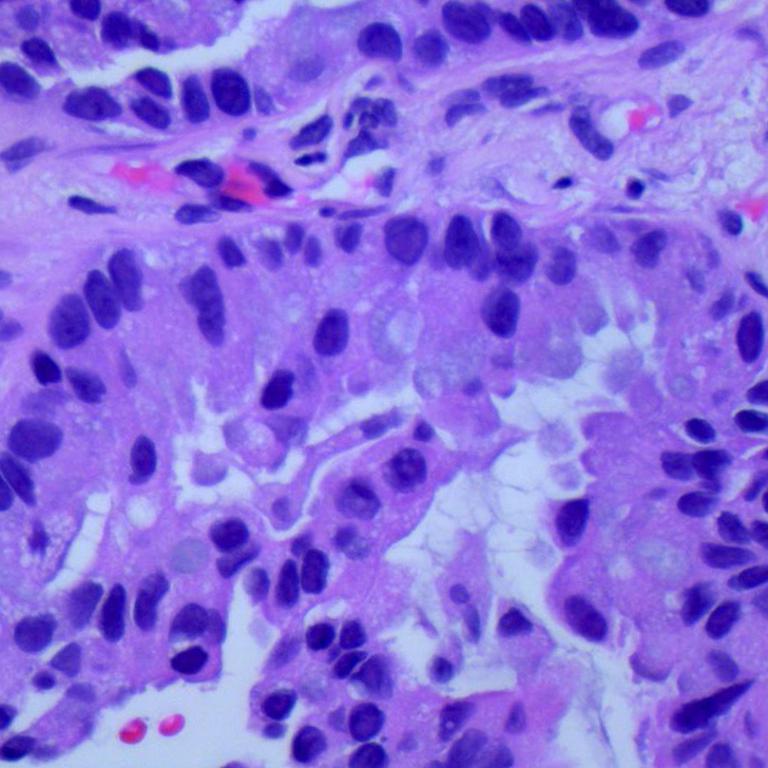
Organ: lung
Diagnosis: adenocarcinomas